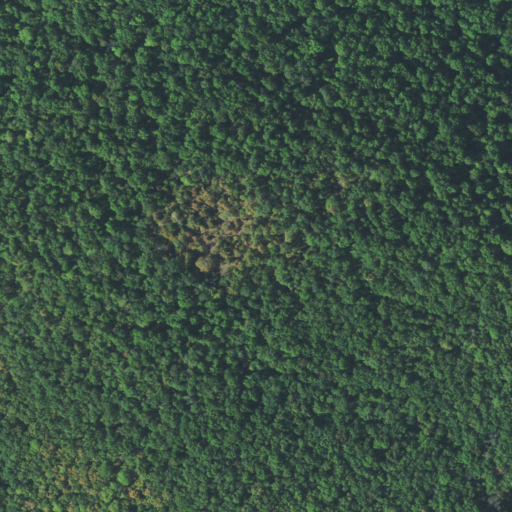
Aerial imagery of mountain in Oklahoma named Crossland Hill containing deciduous forest and grassland